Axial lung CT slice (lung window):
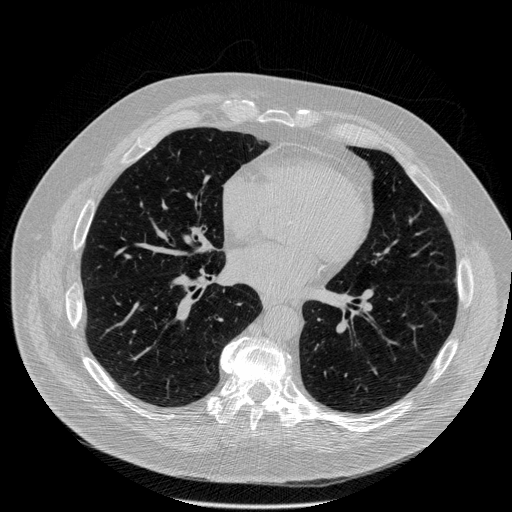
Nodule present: no